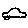
Label: car